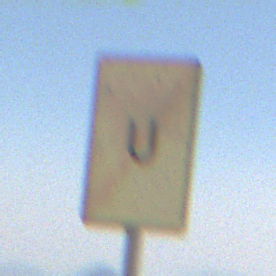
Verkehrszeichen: EndeUmleitung
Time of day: Midday
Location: Outdoor (Nature)
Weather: Clear
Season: NotSpecified
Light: Natural